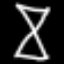
Label: hourglass